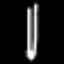
Label: pencil